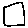
Label: square